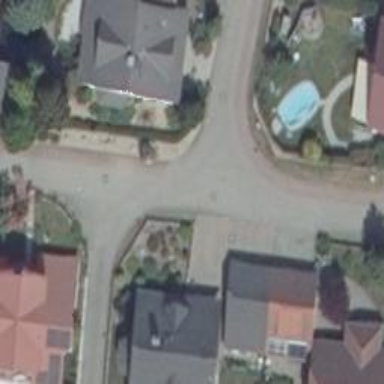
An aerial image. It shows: Smooth asphalt road in residential area.